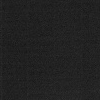
Atmospheric dust classification: dusty